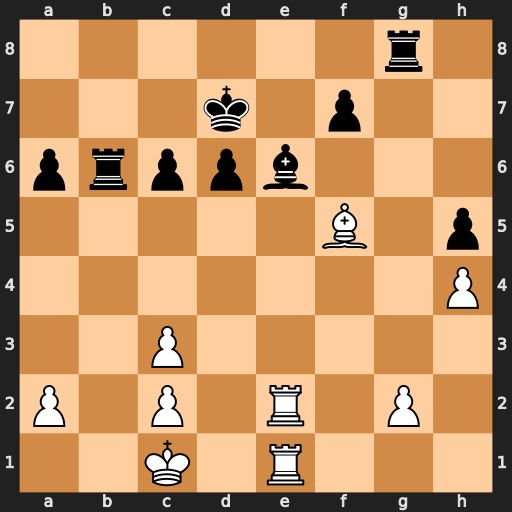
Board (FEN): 6r1/3k1p2/prppb3/5B1p/7P/2P5/P1P1R1P1/2K1R3
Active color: w
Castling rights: -
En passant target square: -
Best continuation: Rxe6 fxe6 Bxe6+ Kc7 Bxg8